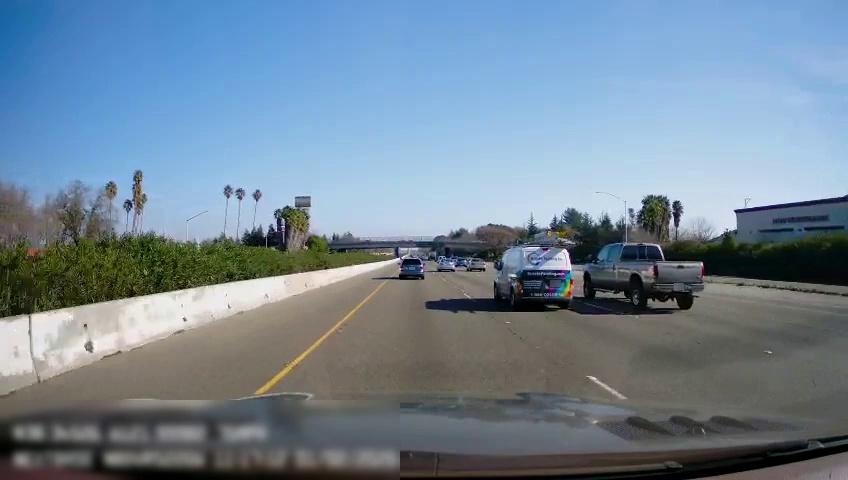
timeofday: Day
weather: Sunny
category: Drivable Space
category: Vehicles | Car
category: Vehicles | Truck
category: Vehicles | Car
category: Vehicles | Car
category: Vehicles | Van
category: Vehicles | Car
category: Lanes | Current Lane
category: Lanes | Current Lane
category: Lanes | Alternate Lane